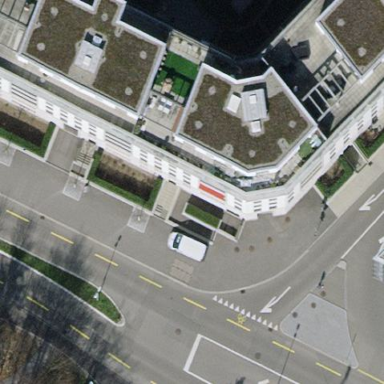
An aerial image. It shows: Apartments building with flat roof.